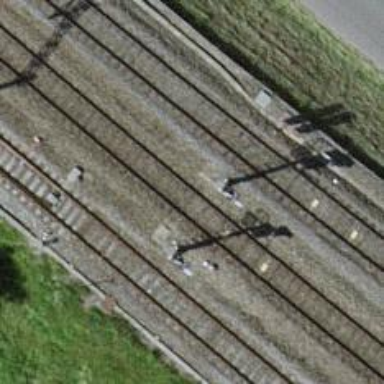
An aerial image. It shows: Railway signal.